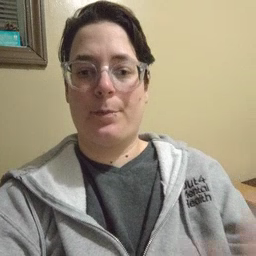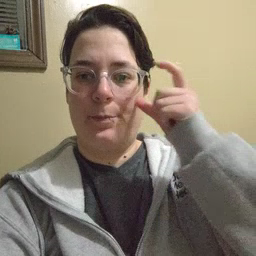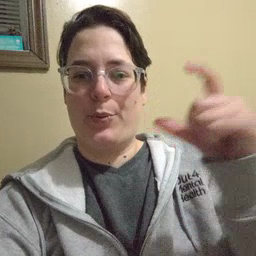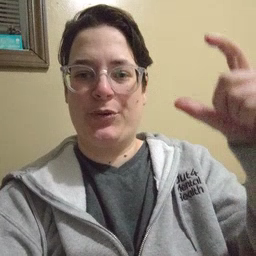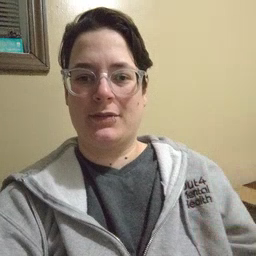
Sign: moon